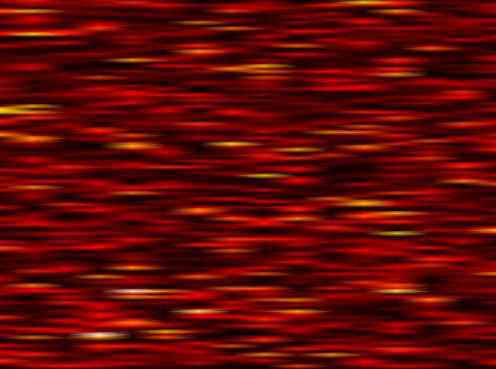
Label: OFDM